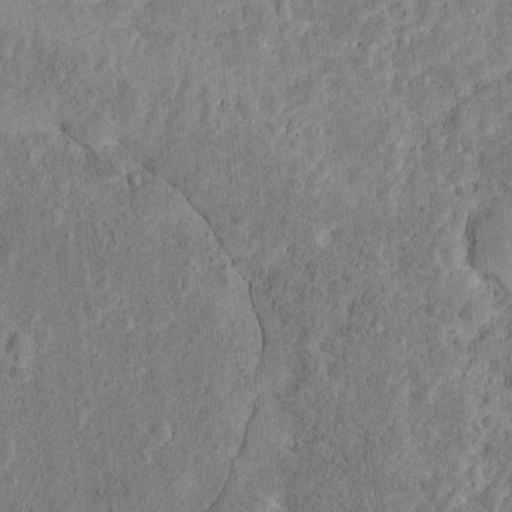
Classes present: Background